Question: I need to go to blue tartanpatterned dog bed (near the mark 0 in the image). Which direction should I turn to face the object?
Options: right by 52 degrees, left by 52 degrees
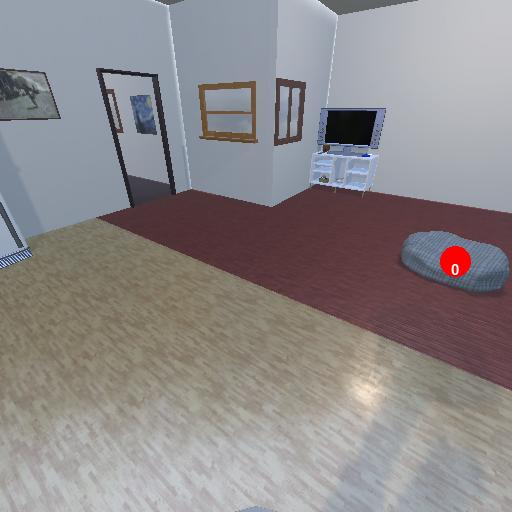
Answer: right by 52 degrees